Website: apple
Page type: billing-address
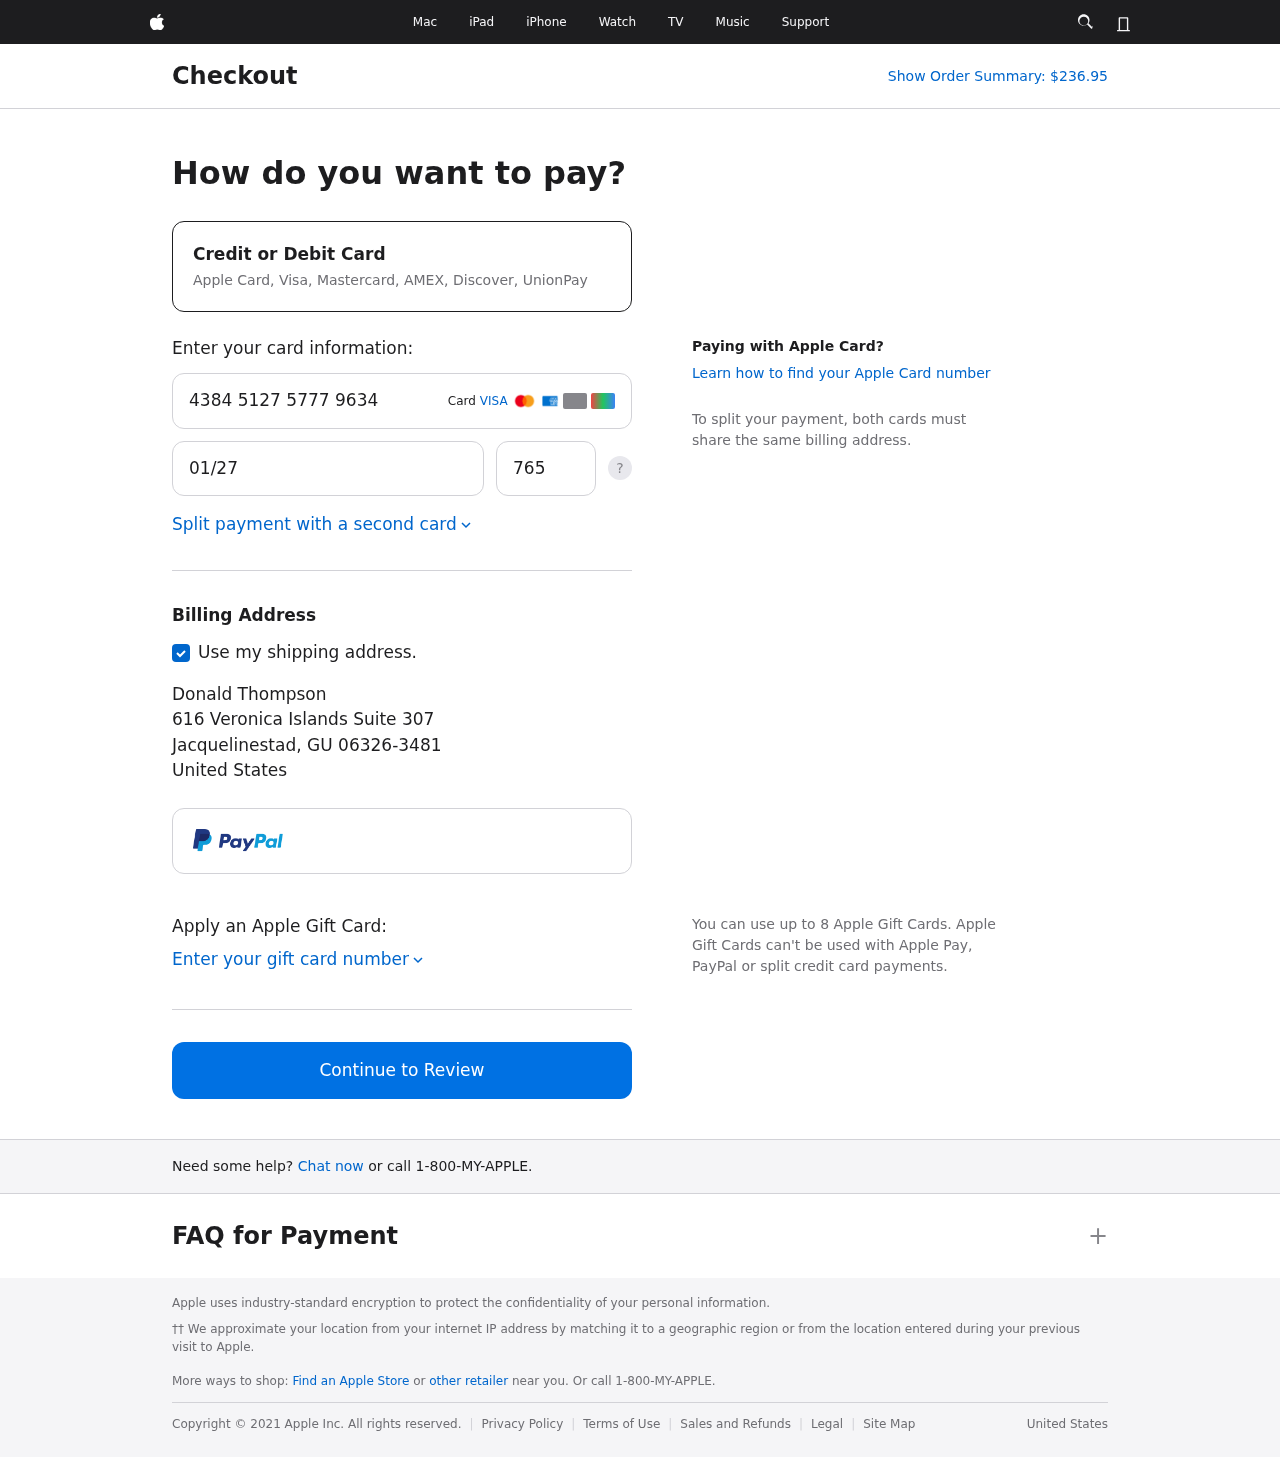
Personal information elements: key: PII_CARD_CVV
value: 765
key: PII_CARD_EXPIRY
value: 01/27
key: PII_CARD_NUMBER
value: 4384 5127 5777 9634
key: PII_CITY
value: Jacquelinestad
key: PII_COUNTRY
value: United States
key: PII_FULLNAME
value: Donald Thompson
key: PII_POSTCODE_FULL
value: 06326-3481
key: PII_STATE_ABBR
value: GU
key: PII_STREET
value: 616 Veronica Islands Suite 307
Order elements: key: ORDER_TOTAL
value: Show Order Summary: $236.95